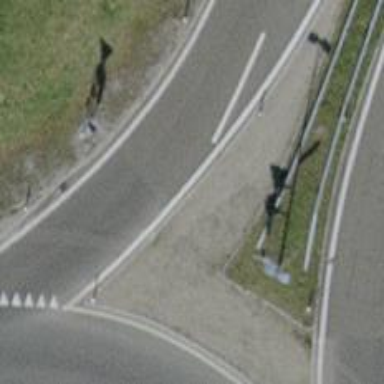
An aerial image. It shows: Road with "give way" sign.